九年级 · 组合几何学
如图, $P$ 为 $\odot O$ 外一点, $P A 、 P B$ 分别切 $\odot O$ 于 $A 、 B, C D$ 切 $\odot O$ 于点 $E$, 分别交 $P A 、 P B$ 于点 $C 、$ $D$, 若 $P A=5$, 则 $\triangle P C D$ 的周长为 \$ \qquad \$

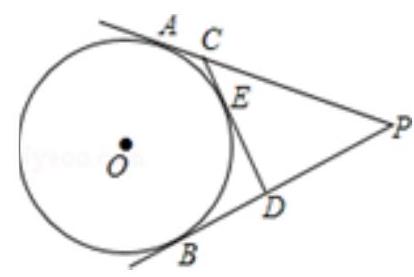
答案: 10
解析: $\because P A 、 P B$ 切 $\odot O$ 于 $A 、 B$,

$\therefore P A=P B=5$;

同理, 可得: $E C=C A, D E=D B$;

$\therefore \triangle P D C$ 的周长 $=P C+C E+D E+D P=P C+A C+P D+D B=P A+P B=2 P A=10$.

即 $\triangle P C D$ 的周长是 10 .

故答案为 10 .